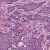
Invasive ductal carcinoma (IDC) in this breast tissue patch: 1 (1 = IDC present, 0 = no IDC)